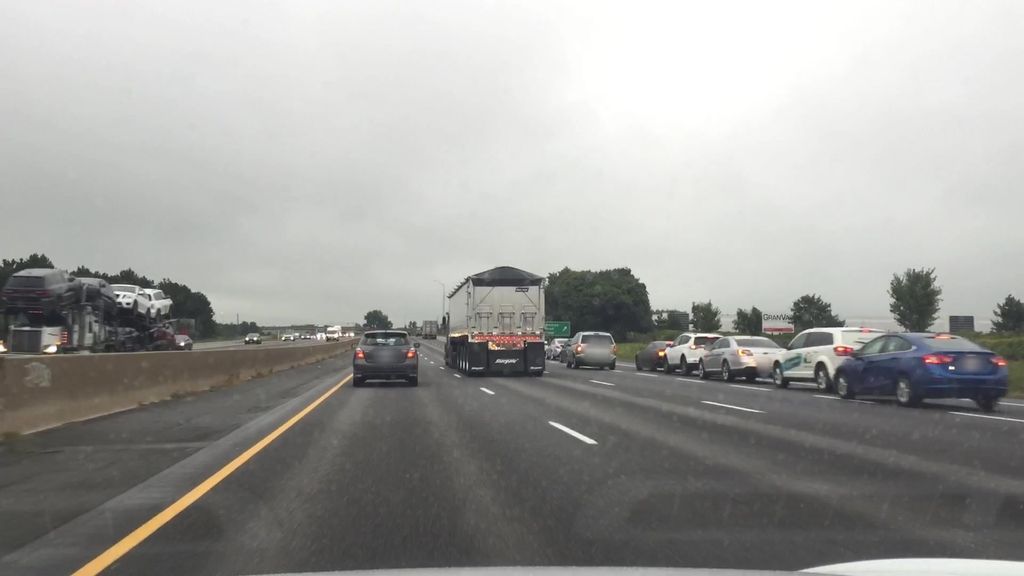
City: kitchener-waterloo